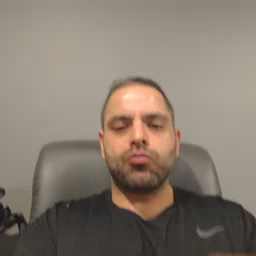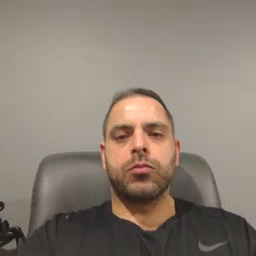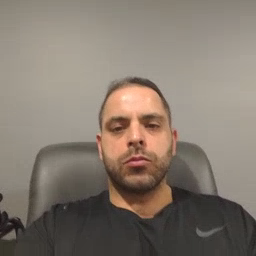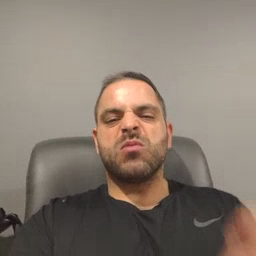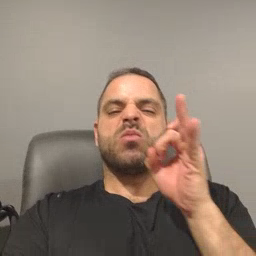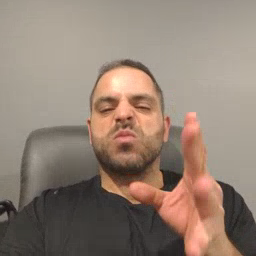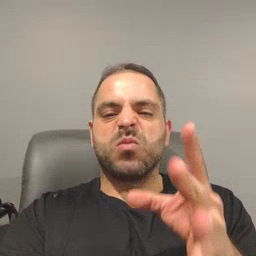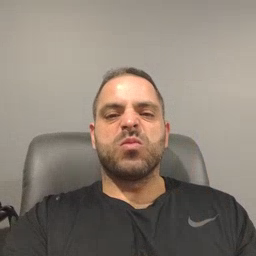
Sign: hate